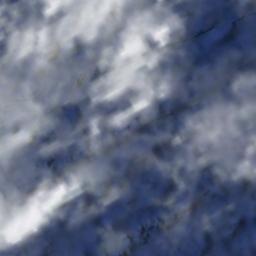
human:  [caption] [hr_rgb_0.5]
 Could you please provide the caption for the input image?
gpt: Large fluffy white clouds on blue sea .

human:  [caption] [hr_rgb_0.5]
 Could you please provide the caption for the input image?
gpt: The white cloud is above blue sea .

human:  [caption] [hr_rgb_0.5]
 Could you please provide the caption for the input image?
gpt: A white cloud floats above the forest and river .

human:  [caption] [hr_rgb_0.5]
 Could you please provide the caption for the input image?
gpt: The stratus clouds are located above the surface of the sea .

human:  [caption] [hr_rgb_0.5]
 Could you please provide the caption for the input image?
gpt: There are some white clouds over a blue sea .